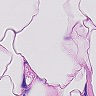
Metastatic tissue present: no